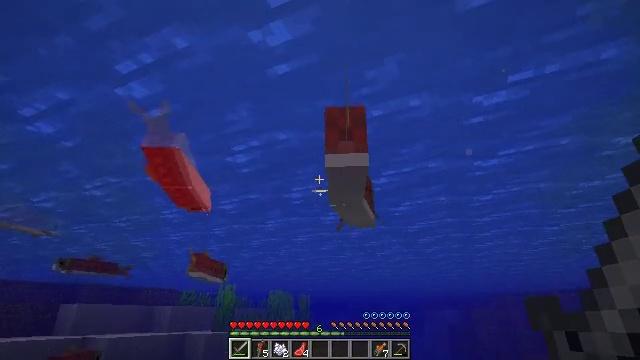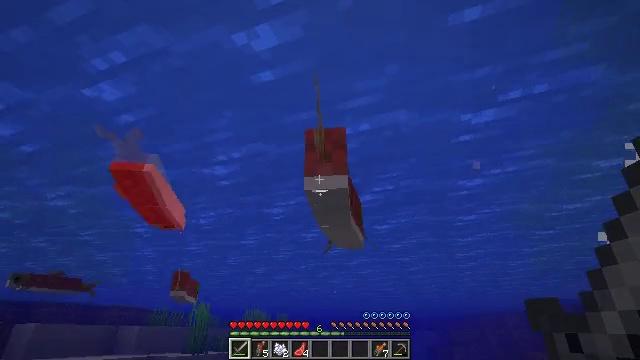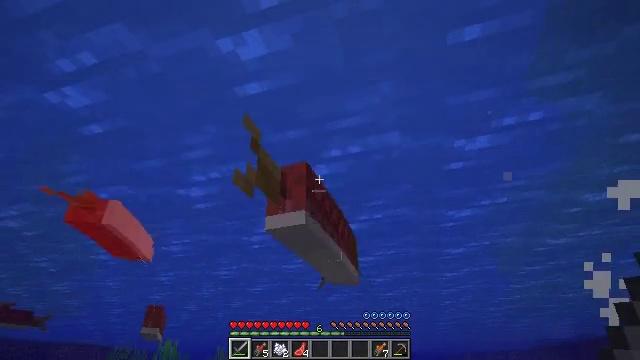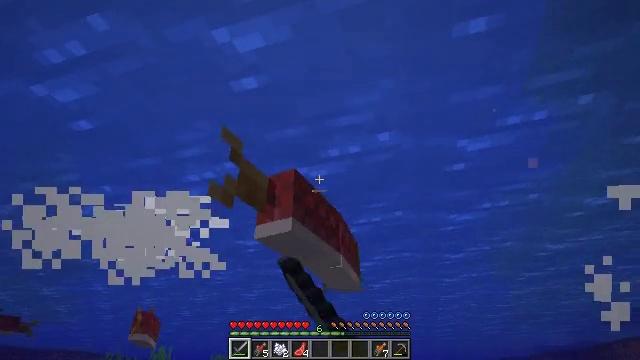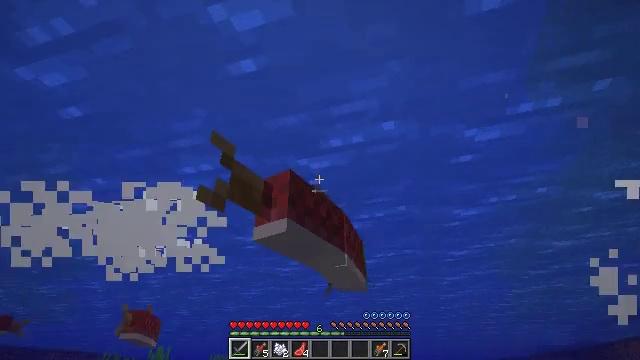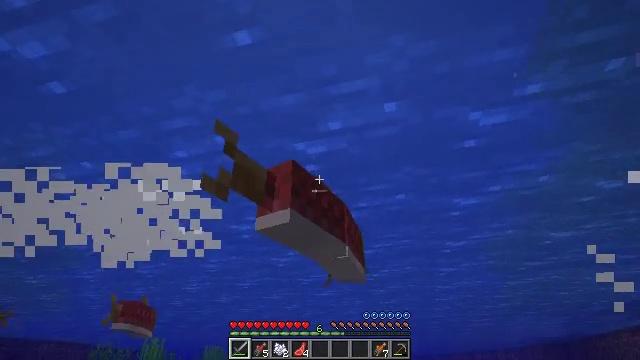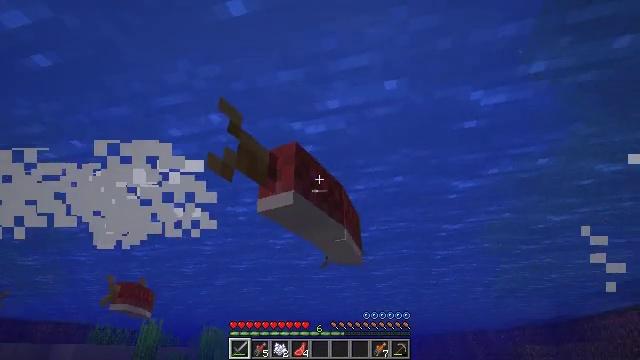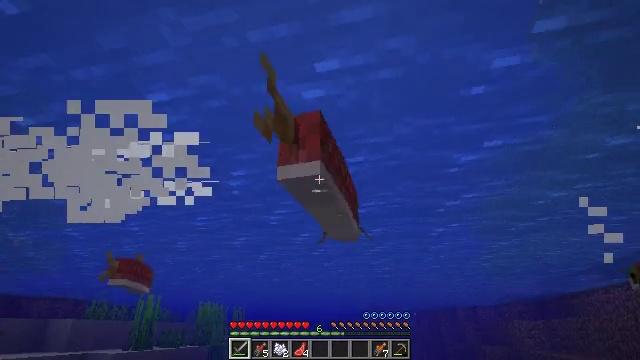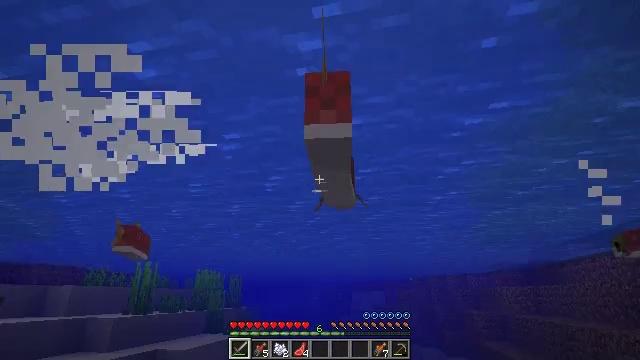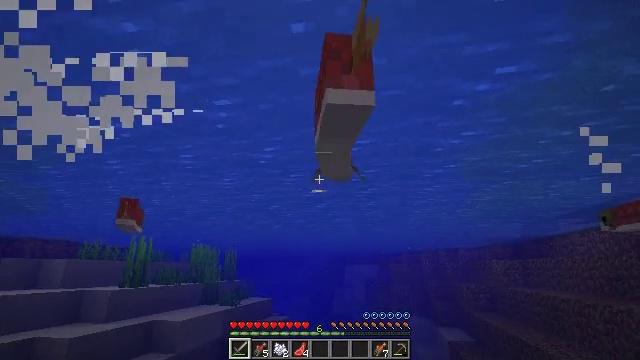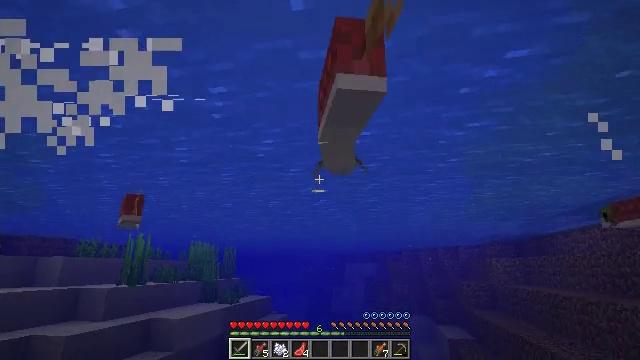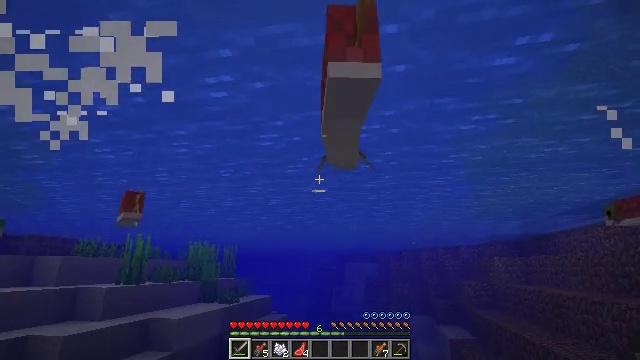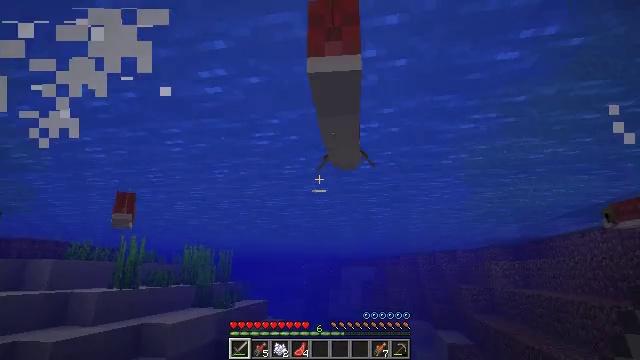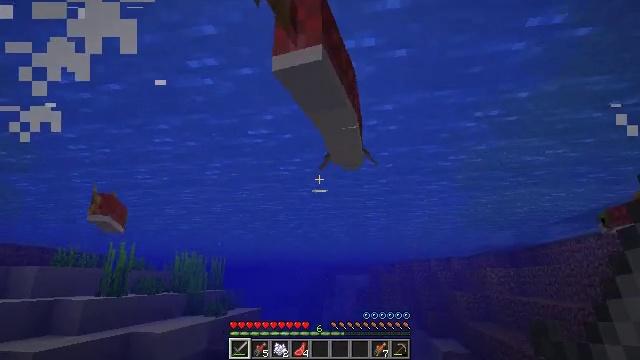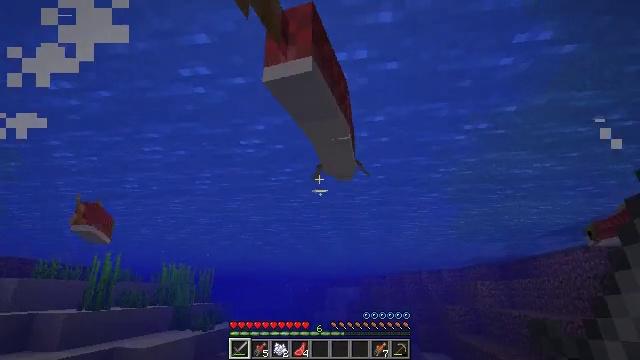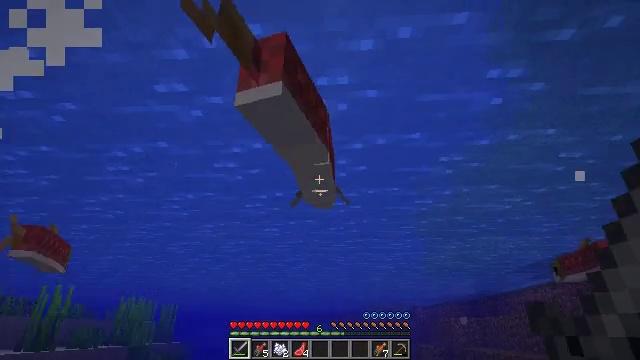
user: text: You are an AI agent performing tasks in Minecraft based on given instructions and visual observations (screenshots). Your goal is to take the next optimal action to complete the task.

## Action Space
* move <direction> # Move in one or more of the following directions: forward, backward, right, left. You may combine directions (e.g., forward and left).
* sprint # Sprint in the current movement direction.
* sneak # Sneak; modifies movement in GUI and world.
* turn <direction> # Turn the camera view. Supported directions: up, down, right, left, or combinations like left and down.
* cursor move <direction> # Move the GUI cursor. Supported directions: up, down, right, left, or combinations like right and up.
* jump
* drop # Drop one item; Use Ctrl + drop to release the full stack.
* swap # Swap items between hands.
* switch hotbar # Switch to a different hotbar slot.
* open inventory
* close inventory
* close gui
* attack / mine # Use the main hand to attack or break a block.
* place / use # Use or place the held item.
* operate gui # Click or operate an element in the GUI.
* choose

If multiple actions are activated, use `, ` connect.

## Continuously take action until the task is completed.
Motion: motion action
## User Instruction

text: Fish and kill the salmon.
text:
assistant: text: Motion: move forward, turn right and up
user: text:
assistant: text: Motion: move forward, turn right and up, attack / mine
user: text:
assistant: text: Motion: move forward, turn up, attack / mine
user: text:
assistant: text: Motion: move forward, attack / mine
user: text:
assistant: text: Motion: move forward, turn down
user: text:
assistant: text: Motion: move forward, turn down
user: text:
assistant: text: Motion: move forward, turn down
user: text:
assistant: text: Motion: move forward, turn down
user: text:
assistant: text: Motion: move forward, turn right and down
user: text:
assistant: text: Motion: move forward
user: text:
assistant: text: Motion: move forward
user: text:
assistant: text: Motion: move forward
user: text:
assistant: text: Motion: move forward, turn right and up
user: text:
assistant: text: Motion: move forward, turn right and up
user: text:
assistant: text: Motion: move forward, turn right and up
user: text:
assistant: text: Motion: move forward, turn right and up, attack / mine
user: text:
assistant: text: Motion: move forward, attack / mine
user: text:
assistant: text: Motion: move forward, attack / mine
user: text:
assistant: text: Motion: move forward
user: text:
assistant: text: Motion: move forward
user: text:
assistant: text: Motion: move forward
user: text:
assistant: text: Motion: move forward
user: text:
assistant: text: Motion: move forward
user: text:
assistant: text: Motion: move forward
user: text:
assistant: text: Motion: move forward
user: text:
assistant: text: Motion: move forward
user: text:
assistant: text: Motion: move forward, turn right
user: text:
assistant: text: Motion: move forward, turn right and down
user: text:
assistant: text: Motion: move forward, turn right and down
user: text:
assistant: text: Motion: move forward, turn right and down